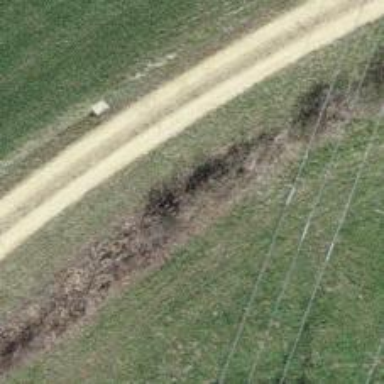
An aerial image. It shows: Hedge barrier.